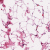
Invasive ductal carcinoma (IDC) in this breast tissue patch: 0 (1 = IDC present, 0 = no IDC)